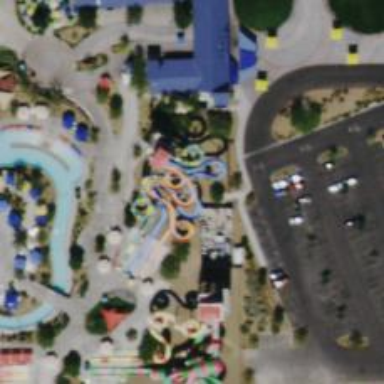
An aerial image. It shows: Water slide attraction.